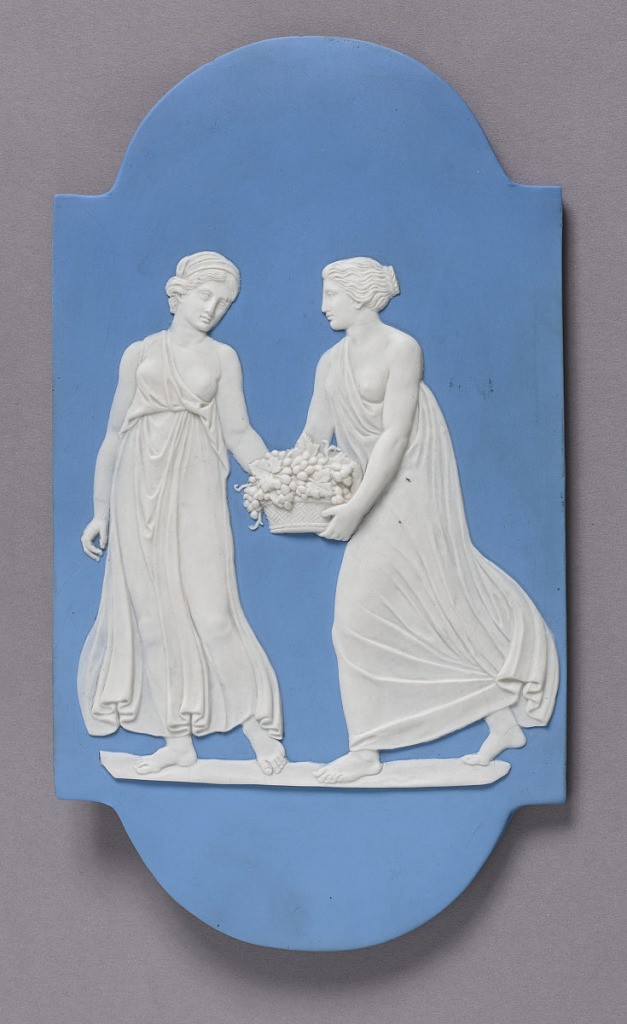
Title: Plaque
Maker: Wedgwood, English, established 1759
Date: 19th century
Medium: Unglazed tinted stoneware (Jasperware)
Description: Blue and white Jasperware plaque, a vertical panel with arched ends, containing two female figures in flowing robes, walking to the left. Figure on right carries basket of grapes which her companion turns to see.